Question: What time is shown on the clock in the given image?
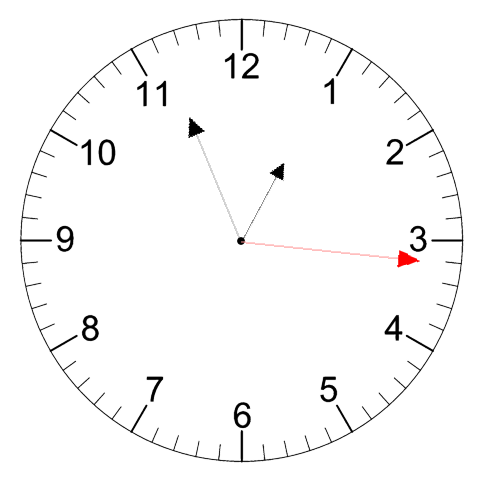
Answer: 12:56:16